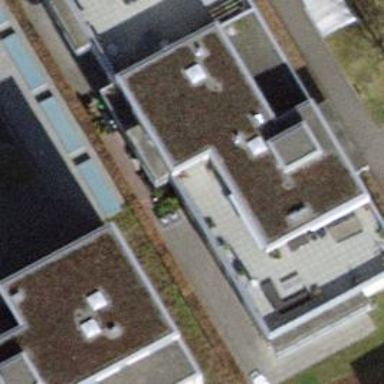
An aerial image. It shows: Yellow apartment building.